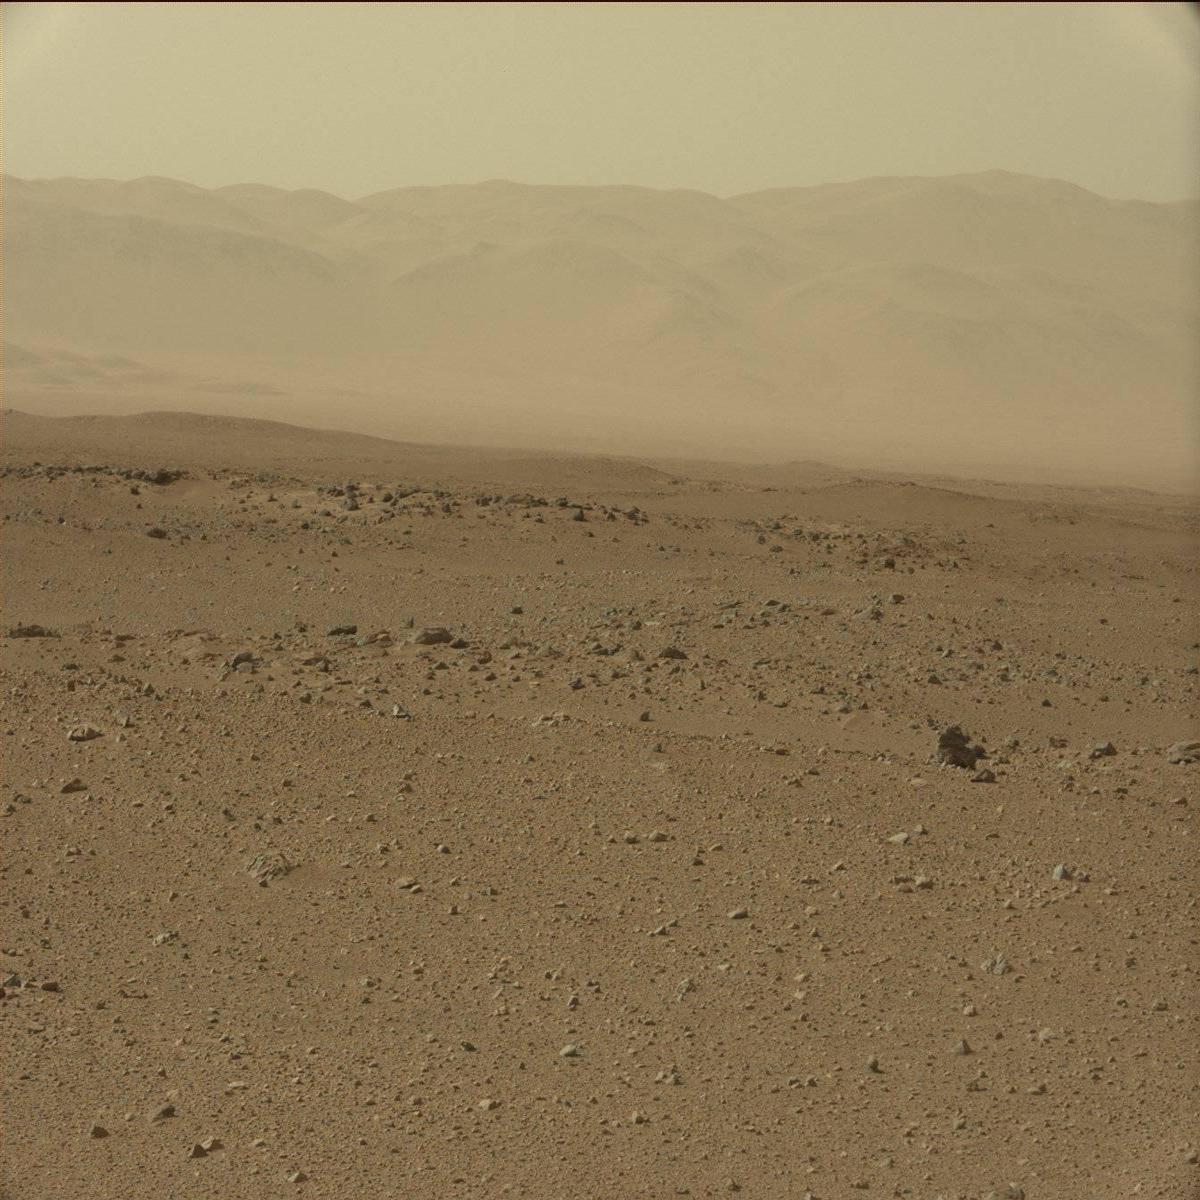
Terrain classes present: Bedrock, Ridge, Sand / Soil, Sky